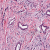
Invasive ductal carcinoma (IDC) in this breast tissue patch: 1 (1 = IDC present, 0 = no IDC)